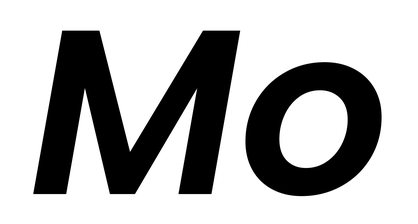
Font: Poppins-SemiBoldItalic